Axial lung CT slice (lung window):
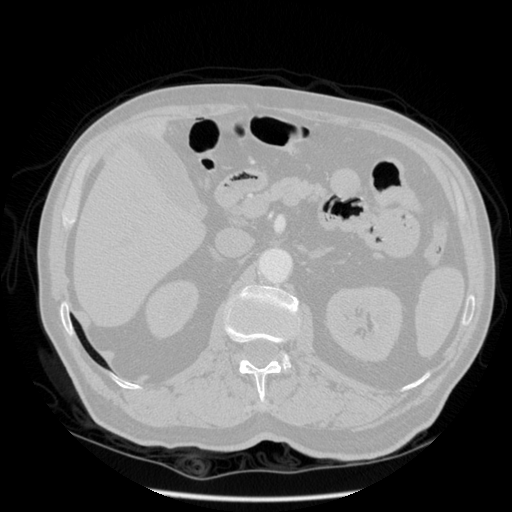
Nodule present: no